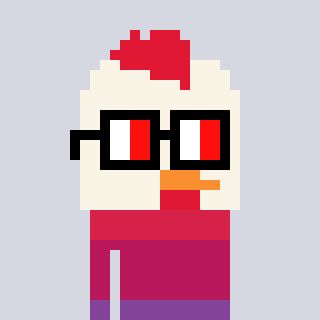
a pixel art character with square glasses with black frames and red eyes, a chicken-shaped head and a darkpink-colored body on a cool background